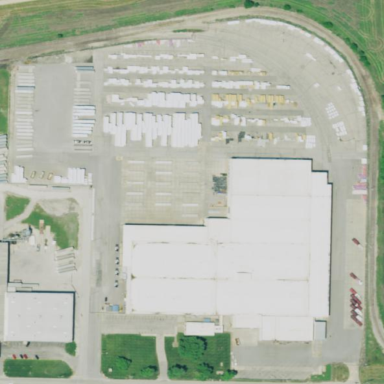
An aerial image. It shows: Industrial area.